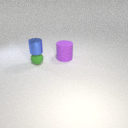
large purple rubber cylinder behind small green rubber sphere